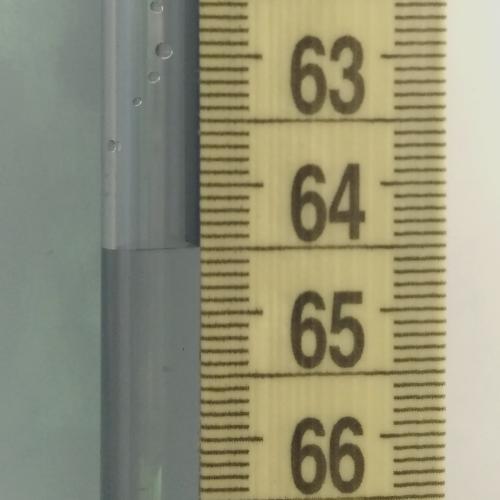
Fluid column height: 64.5 cm